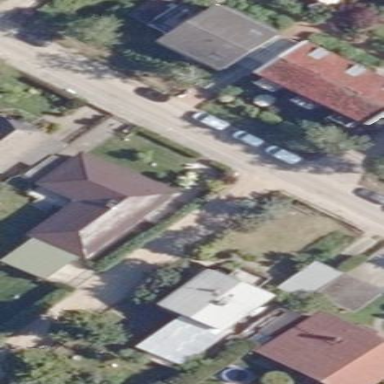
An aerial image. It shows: Building with hipped roof shape.